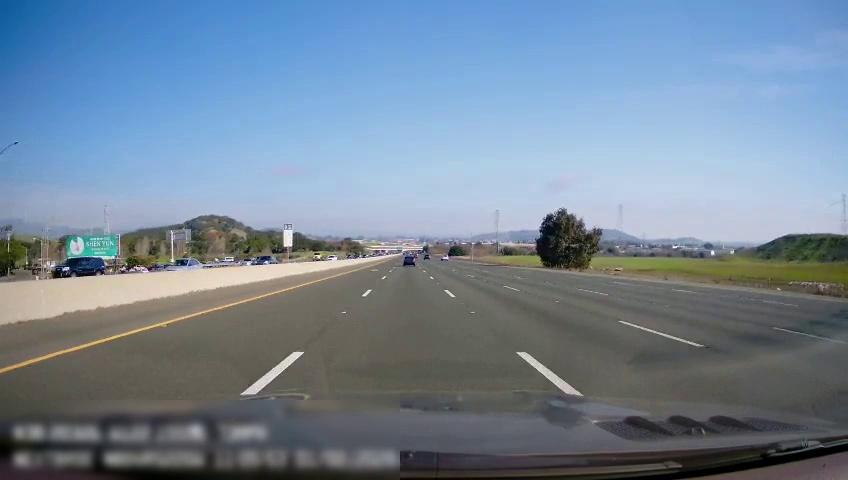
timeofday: Day
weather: Sunny
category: Drivable Space
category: Vehicles | Car
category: Vehicles | SUV
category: Vehicles | Car
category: Vehicles | Car
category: Vehicles | Car
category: Vehicles | Other LV
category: Vehicles | Car
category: Lanes | Current Lane
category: Lanes | Alternate Lane
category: Lanes | Current Lane
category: Lanes | Alternate Lane
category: Lanes | Alternate Lane
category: Lanes | Alternate Lane
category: Lanes | Alternate Lane
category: Traffic | Signs
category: Traffic | Signs